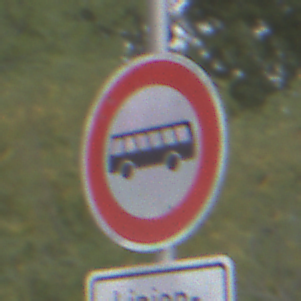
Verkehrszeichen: VerbotKraftomnibusse
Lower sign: BesondereFahrzeugeUndTransportgueter2
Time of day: Midday
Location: Outdoor (Suburban)
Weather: Overcast
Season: NotSpecified
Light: Natural